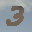
Label: 3